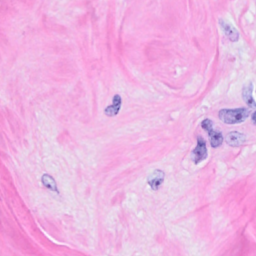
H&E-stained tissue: Breast